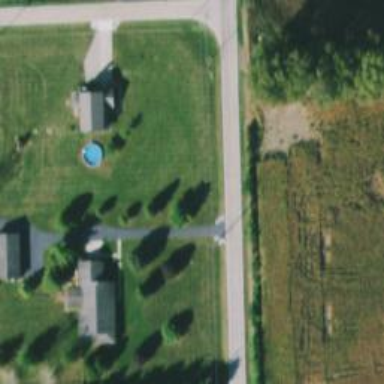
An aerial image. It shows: Driveway.